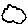
Label: cloud